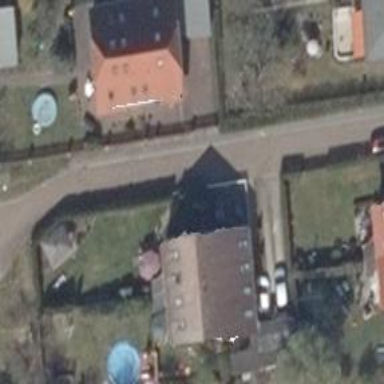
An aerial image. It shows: Driveway.